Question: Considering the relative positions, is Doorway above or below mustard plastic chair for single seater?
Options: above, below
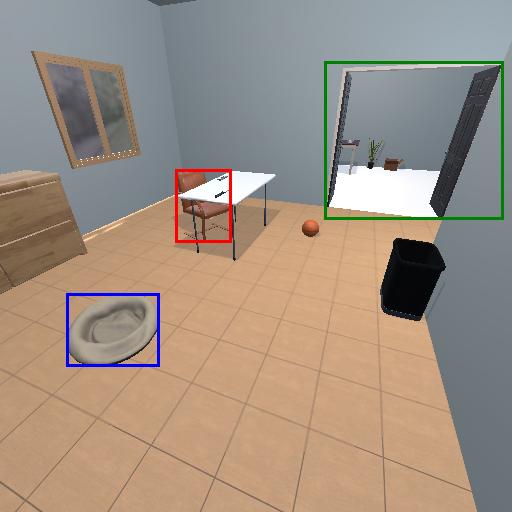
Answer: above